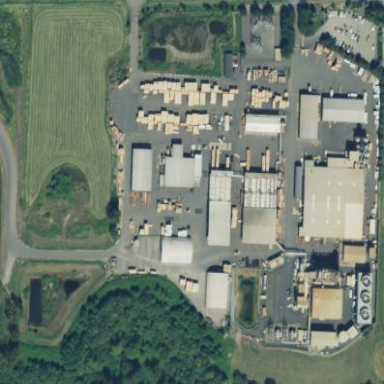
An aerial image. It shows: Industrial area with sawmill.